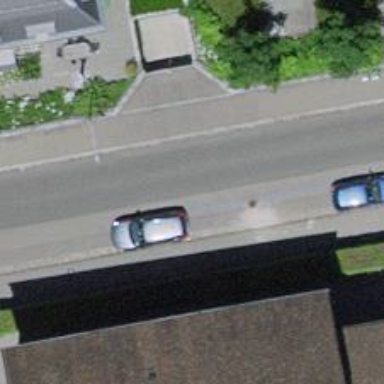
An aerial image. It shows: Residential road with separate asphalt sidewalk.